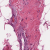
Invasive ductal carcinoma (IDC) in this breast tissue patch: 0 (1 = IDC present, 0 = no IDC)